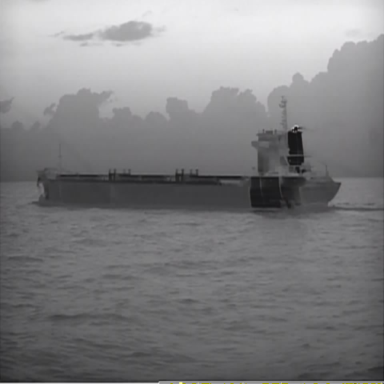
There is a liner in the infrared image.